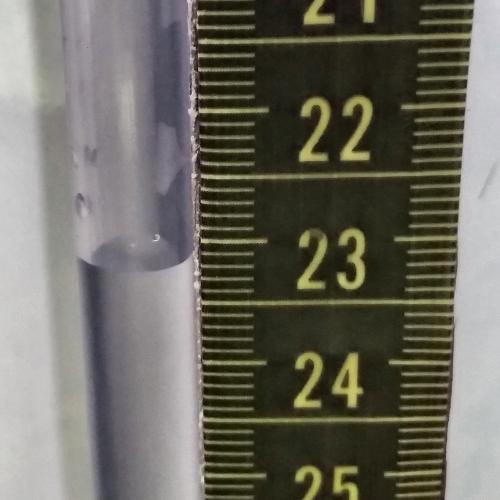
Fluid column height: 23.2 cm